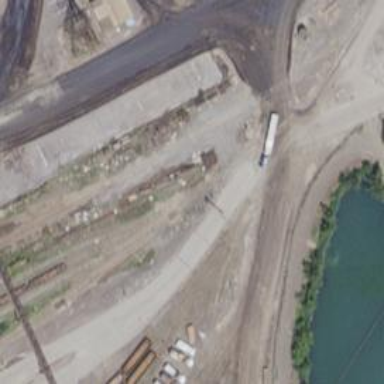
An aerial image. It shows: Abandoned railway spur.